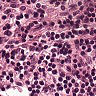
Metastatic tissue present: no